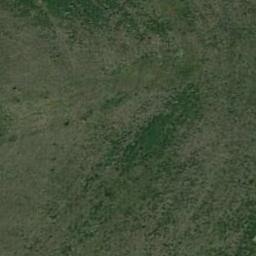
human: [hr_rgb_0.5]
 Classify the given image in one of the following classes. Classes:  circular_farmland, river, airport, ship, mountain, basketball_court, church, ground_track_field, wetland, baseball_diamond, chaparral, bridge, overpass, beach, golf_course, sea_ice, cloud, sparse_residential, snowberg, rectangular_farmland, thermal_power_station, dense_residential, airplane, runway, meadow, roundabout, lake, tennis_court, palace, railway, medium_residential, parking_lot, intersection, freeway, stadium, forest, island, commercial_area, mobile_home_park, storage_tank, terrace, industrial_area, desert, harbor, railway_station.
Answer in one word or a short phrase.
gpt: meadow